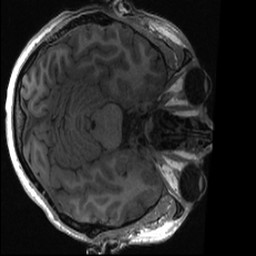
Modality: T1w
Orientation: axial
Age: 29
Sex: male